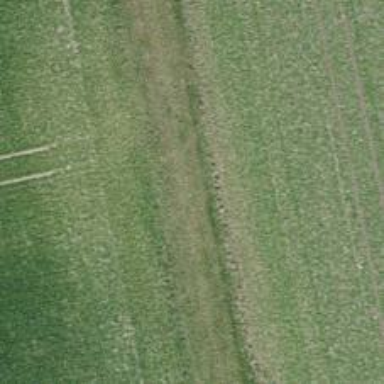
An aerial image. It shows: Grassy track road with grade 4 track type.